Question: How many steps are shown?
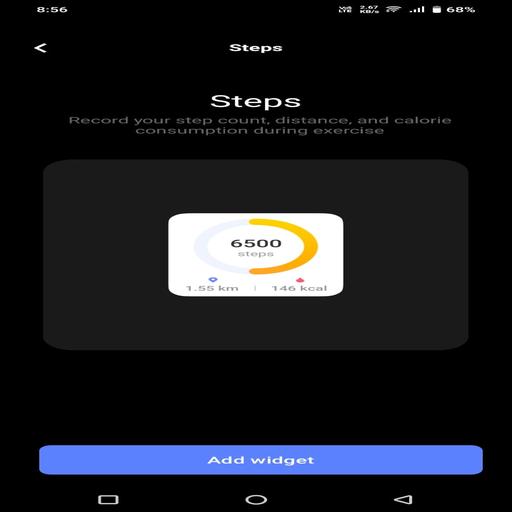
Answer: 6500 steps